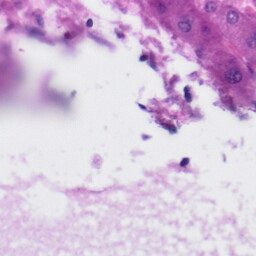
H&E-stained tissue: Liver